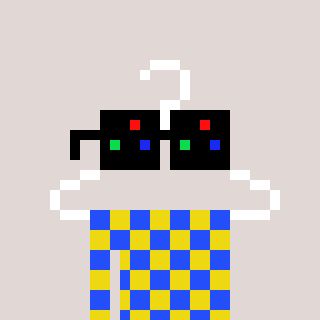
a pixel art character with square black sunglasses, a hanger-shaped head and a yellow-colored body on a warm background